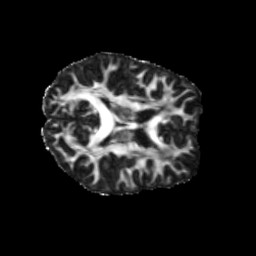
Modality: FA
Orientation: axial
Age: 23
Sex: female
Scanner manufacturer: siemens
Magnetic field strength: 3 T
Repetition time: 3.23 s
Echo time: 0.0892 s